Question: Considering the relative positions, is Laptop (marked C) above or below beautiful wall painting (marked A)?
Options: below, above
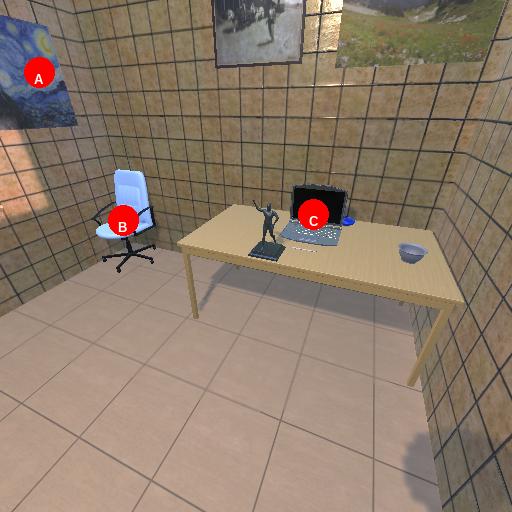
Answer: below